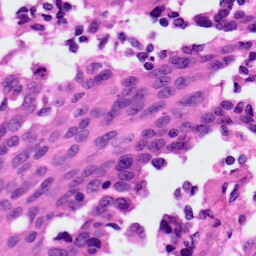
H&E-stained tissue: Ovarian